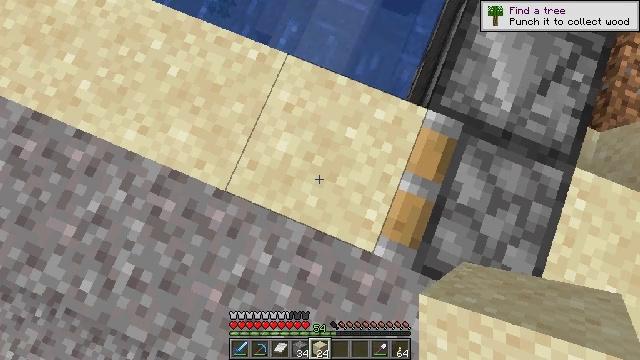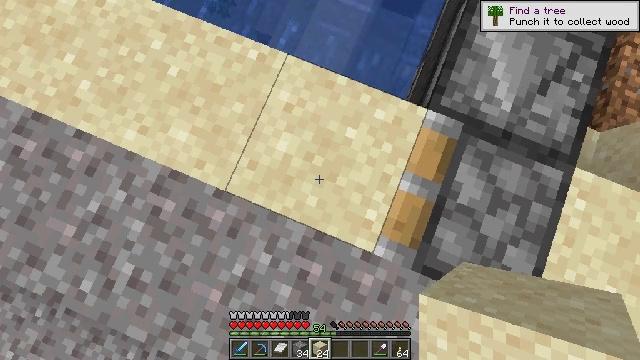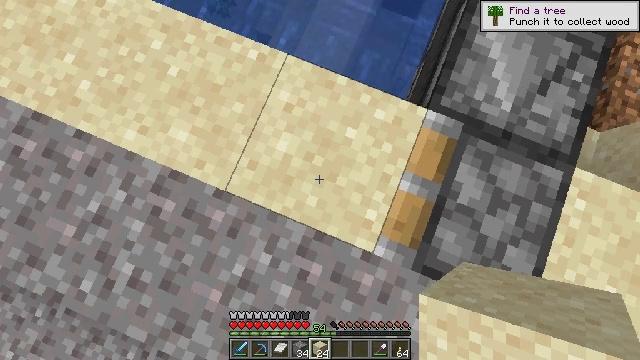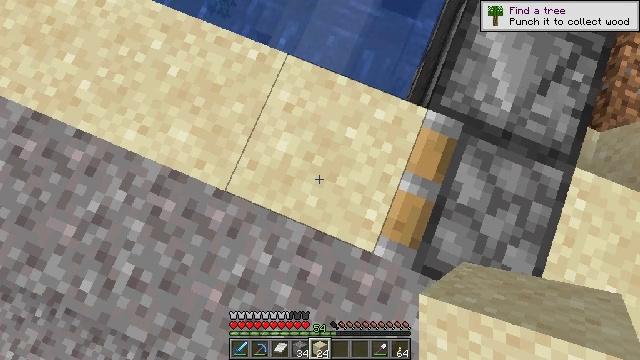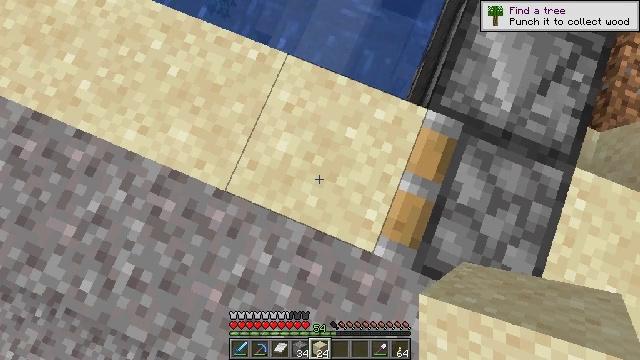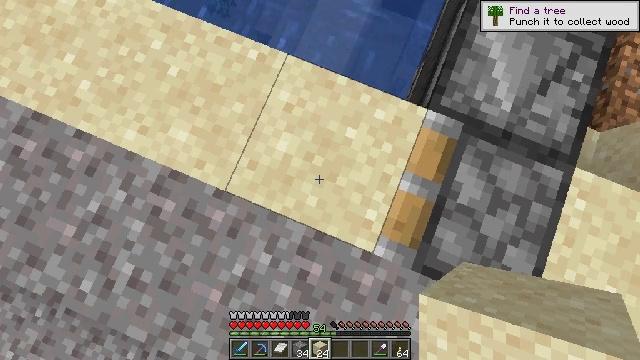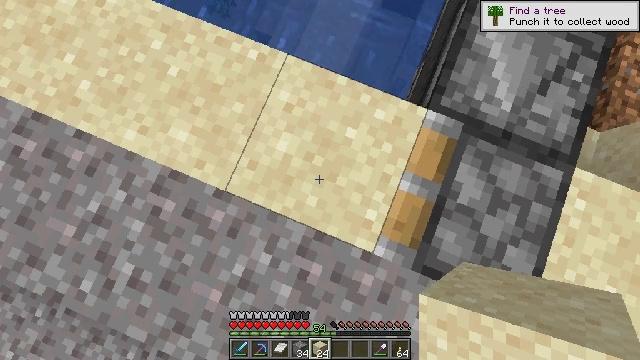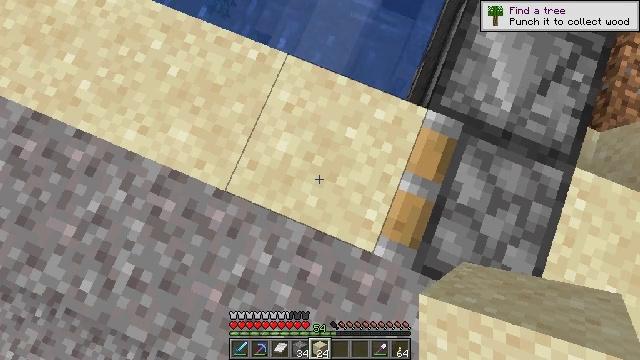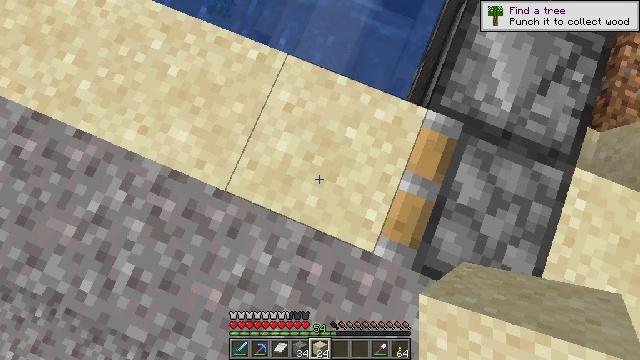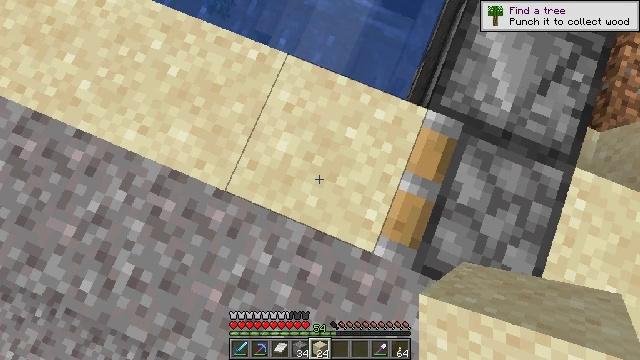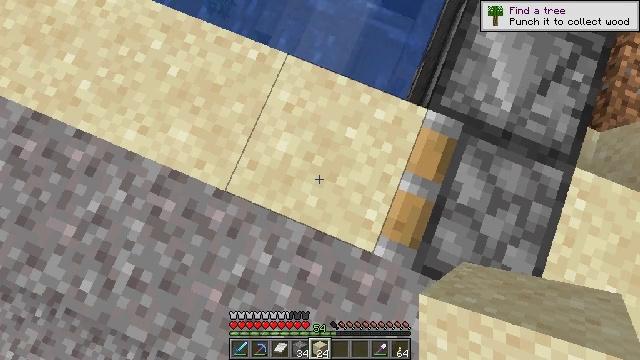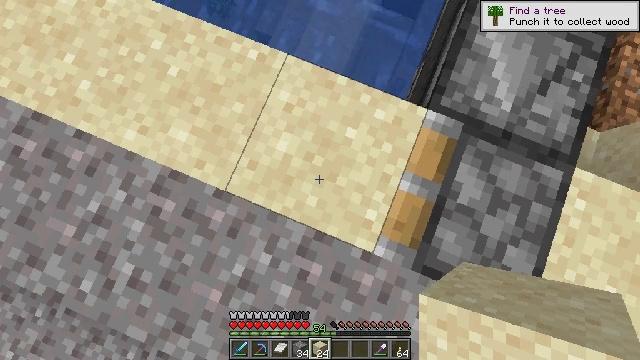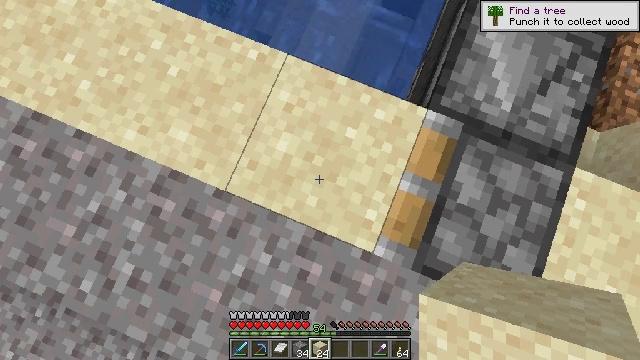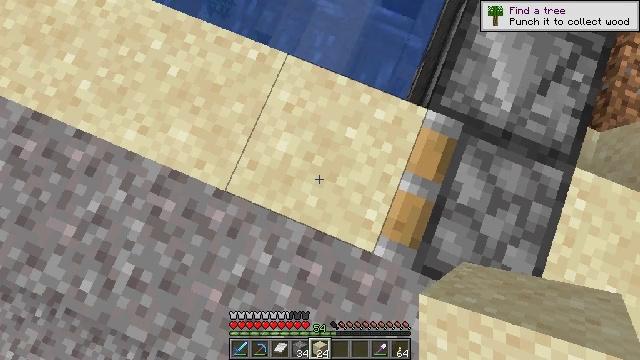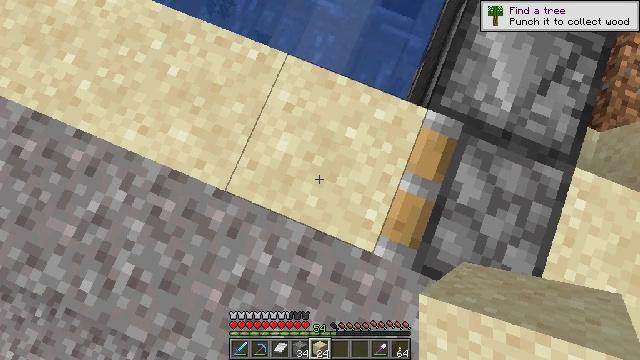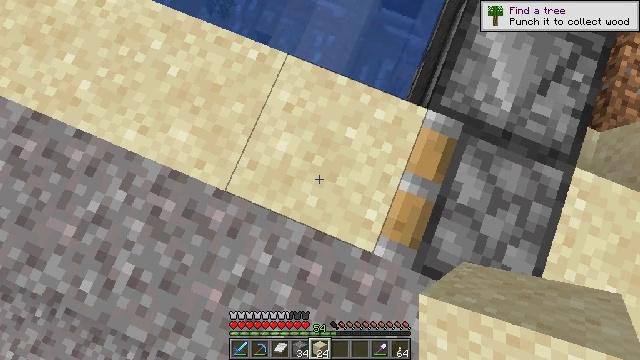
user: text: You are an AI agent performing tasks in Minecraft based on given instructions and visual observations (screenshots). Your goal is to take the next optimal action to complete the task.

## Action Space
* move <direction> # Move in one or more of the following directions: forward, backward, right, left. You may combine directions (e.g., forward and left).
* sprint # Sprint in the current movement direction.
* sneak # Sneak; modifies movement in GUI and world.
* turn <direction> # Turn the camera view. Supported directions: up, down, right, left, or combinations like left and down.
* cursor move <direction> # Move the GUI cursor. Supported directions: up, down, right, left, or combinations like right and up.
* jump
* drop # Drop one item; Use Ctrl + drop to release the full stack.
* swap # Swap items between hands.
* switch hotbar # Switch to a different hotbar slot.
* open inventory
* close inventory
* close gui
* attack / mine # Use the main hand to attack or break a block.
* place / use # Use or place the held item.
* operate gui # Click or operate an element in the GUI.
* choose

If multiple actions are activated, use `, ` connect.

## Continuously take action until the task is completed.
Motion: motion action
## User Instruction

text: Recycle the piston block.
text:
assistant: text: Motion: use / place
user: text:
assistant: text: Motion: use / place
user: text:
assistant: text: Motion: use / place
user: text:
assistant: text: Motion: use / place
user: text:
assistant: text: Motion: use / place
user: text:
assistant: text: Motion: use / place
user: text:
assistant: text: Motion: use / place
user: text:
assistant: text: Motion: use / place
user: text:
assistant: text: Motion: use / place
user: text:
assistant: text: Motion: use / place
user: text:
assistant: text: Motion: use / place
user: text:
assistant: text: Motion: use / place
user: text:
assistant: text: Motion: use / place
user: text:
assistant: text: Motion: use / place
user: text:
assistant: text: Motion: use / place
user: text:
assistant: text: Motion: use / place
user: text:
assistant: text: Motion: use / place
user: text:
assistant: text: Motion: use / place
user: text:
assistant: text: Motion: use / place
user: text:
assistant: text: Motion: use / place
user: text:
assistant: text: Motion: use / place
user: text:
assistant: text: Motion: use / place
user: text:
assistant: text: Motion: use / place
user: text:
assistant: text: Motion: use / place
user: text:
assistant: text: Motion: use / place
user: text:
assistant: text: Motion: use / place
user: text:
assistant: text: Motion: no_op
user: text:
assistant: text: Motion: no_op
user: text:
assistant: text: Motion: no_op
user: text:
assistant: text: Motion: turn up